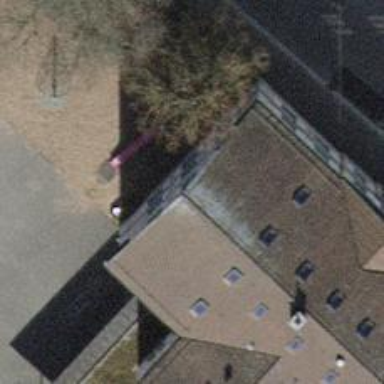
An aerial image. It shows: Kindergarten.